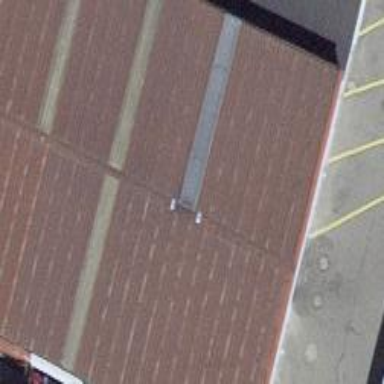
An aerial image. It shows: Car shop.